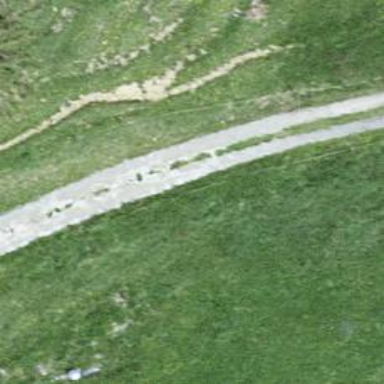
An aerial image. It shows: Path designated for hiking in the backcountry.